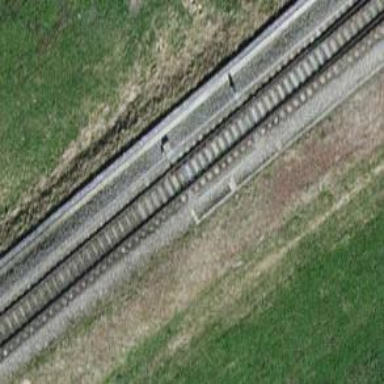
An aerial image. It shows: Railway switch.